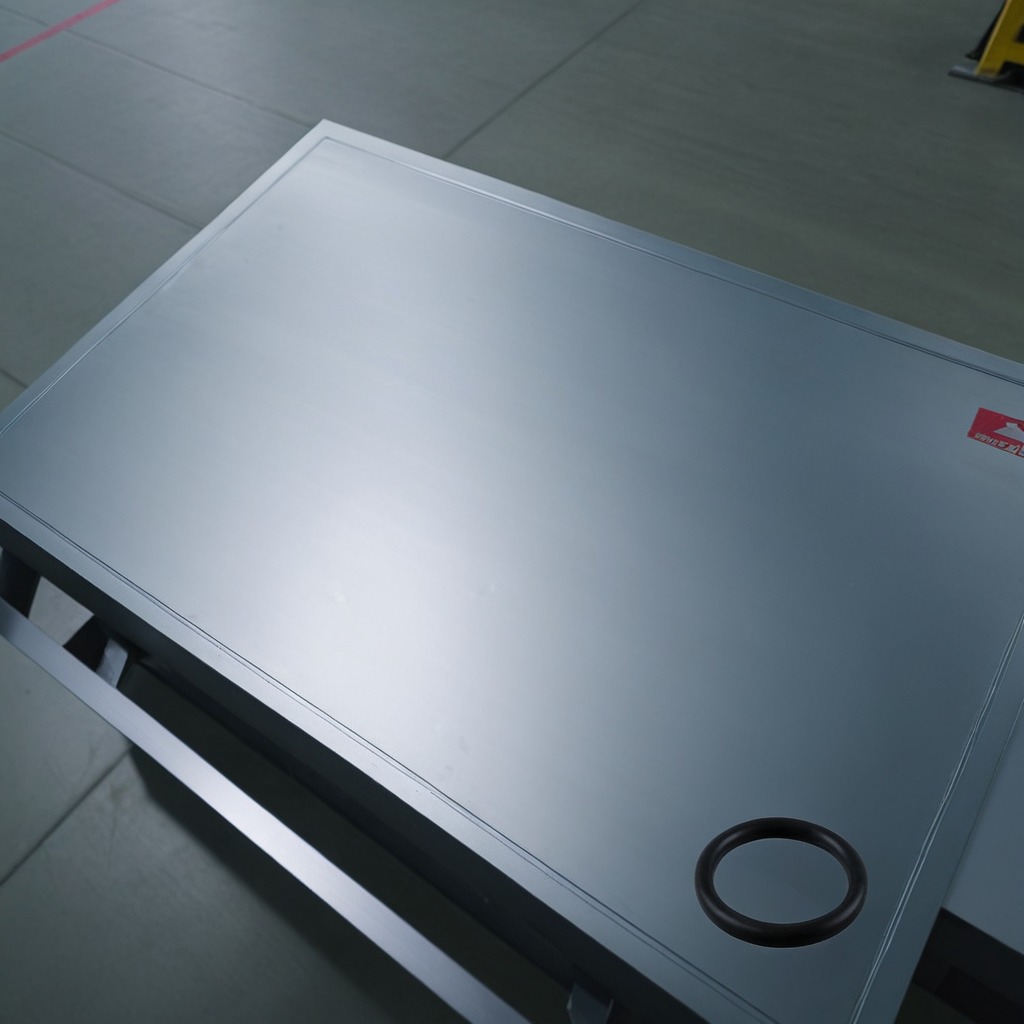
A rubber O-ring is lying on the toolbox surface in an airplane hangar workshop 8K.